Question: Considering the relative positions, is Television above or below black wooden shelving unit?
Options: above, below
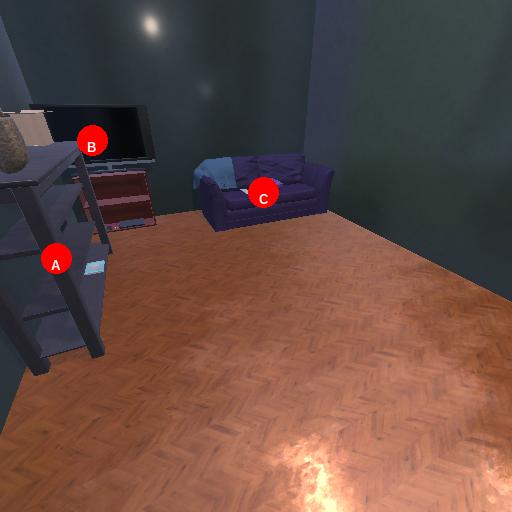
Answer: above